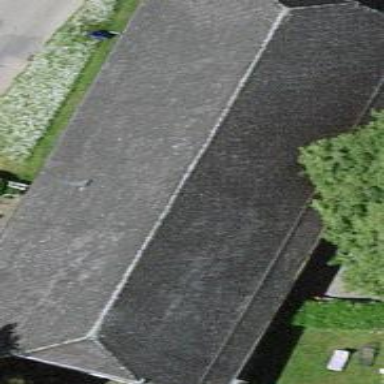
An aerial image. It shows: Farm building with half-hipped roof shape.